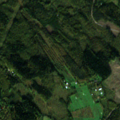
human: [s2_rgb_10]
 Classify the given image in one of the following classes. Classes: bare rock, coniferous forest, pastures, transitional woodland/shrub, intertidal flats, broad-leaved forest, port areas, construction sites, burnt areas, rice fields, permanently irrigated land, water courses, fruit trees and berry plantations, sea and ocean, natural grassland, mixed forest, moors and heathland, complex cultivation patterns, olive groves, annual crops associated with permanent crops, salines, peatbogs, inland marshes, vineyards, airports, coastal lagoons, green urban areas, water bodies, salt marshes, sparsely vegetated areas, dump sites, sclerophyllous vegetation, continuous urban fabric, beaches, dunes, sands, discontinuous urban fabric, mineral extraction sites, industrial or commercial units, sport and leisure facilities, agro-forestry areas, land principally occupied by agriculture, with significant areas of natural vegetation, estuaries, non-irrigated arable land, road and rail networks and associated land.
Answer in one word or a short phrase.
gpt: non-irrigated arable land, broad-leaved forest, mixed forest